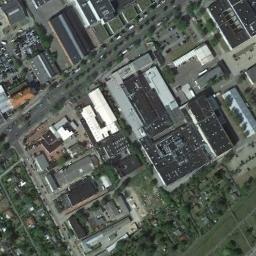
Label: industrial_area